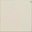
Piece: xx